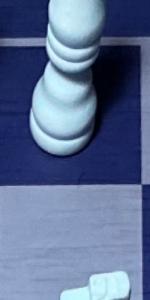
Label: Empty